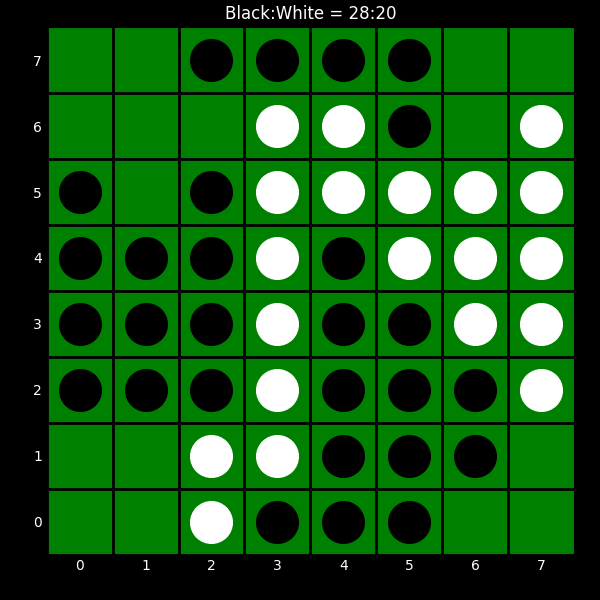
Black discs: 28
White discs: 20